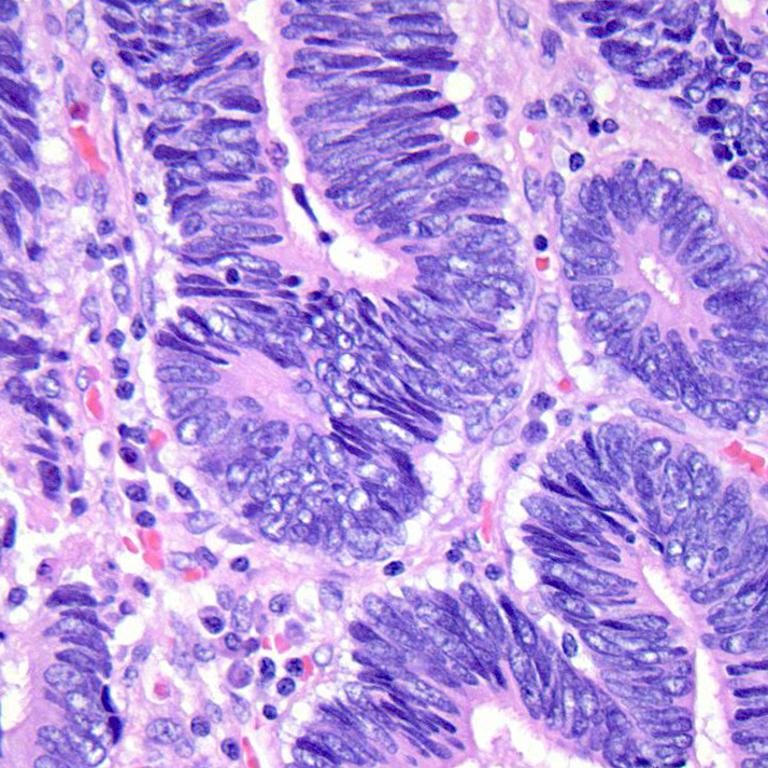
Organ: colon
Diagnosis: adenocarcinomas